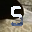
Label: 5